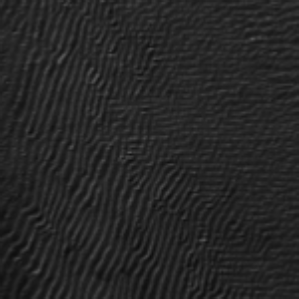
Label: frost